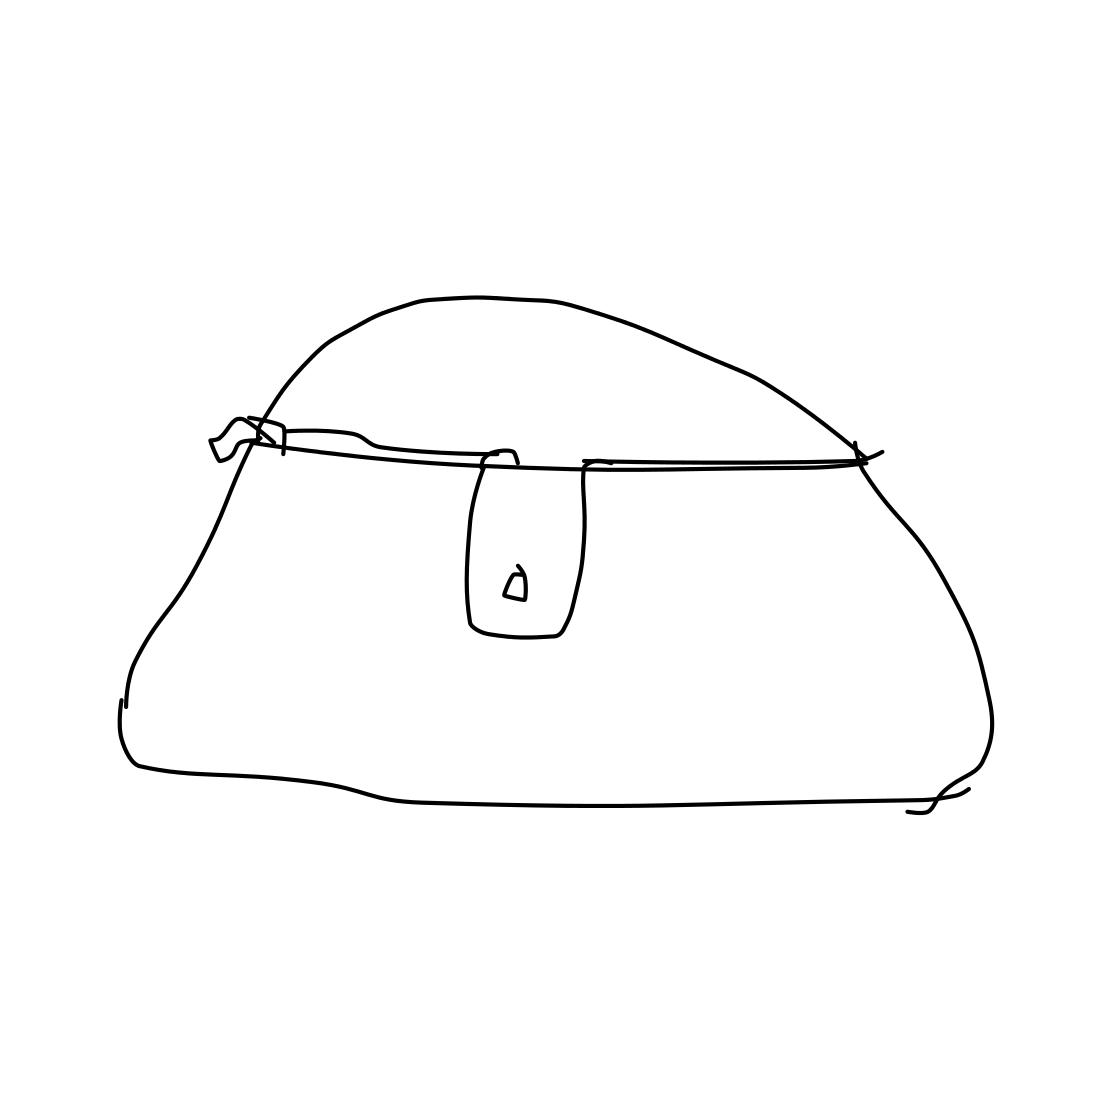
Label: purse